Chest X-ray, PA view. Patient: 6 years old, sex M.
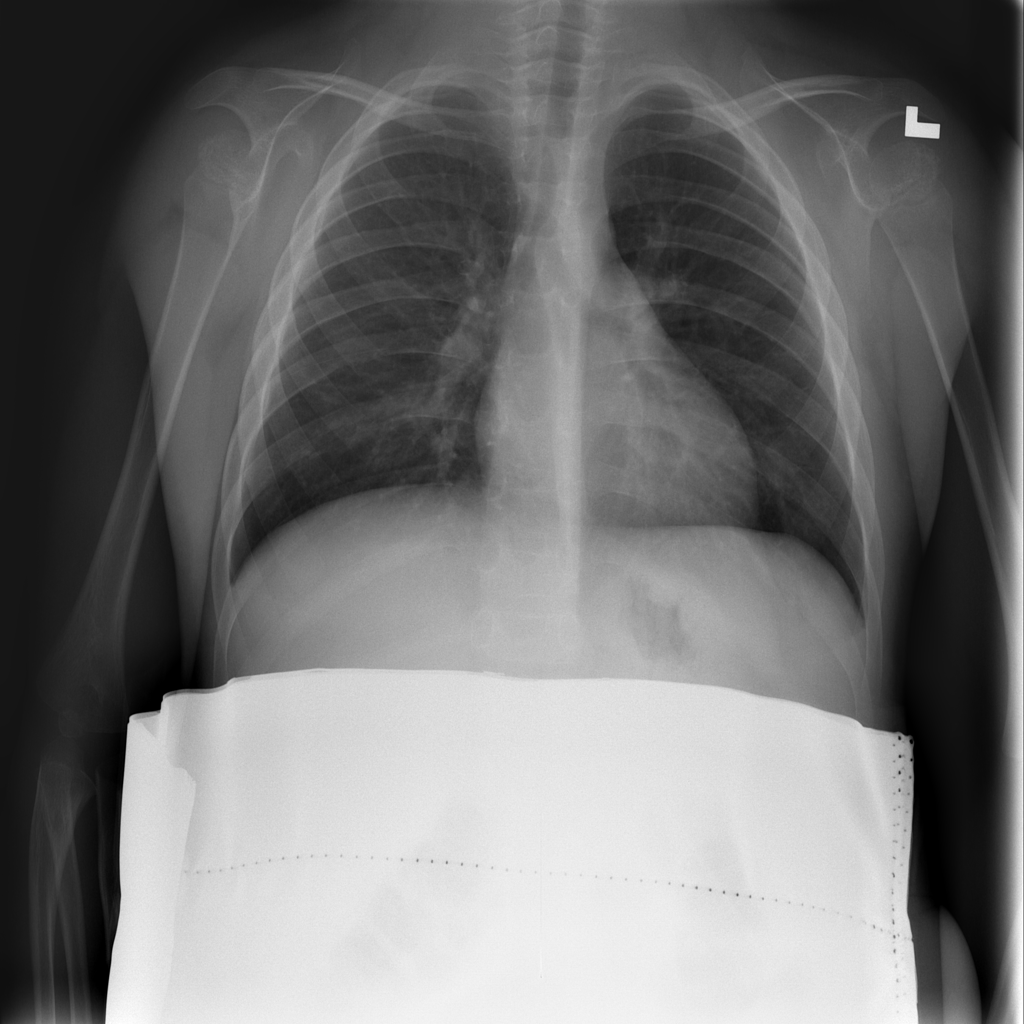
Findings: No Finding